Question: I was trying to create a confirmation box in my grid view for changing the user status....
I used the default method which was used to create confirmation box for delete
but its not working...
can anyone suggest any other way..

'''
'suspend'=>function($url,$model){if($model->user_is_social_worker =='1')
return Html::a('<span class="btn btn-xs btn-danger icon-remove bigger-120"style="margin-left:5px;"></span>', $url,['title'=>Yii::t('app','Revoke social worker'),
'data-confirm'=>'are u sure'
]);
'''
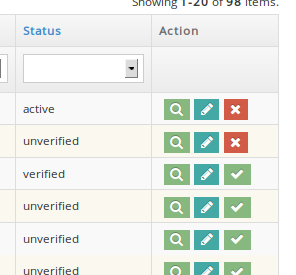
Answer: hope this will help you:
<URL>
Also check this:
<URL>